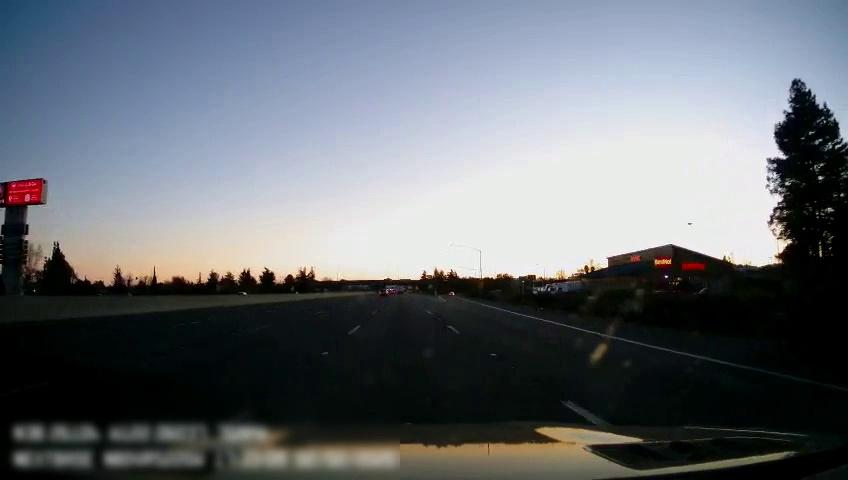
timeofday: Day
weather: Sunny
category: Drivable Space
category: Vehicles | Car
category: Vehicles | Truck
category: Vehicles | Truck
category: Lanes | Current Lane
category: Lanes | Alternate Lane
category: Lanes | Alternate Lane
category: Lanes | Current Lane
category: Lanes | Alternate Lane
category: Lanes | Alternate Lane